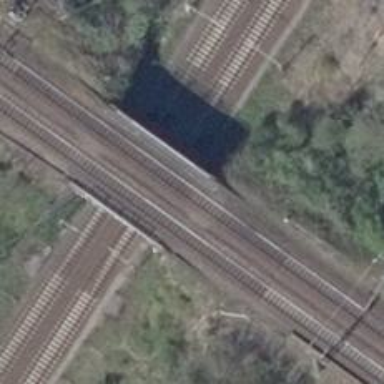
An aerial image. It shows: Electrified railway with contact line running along embankment.